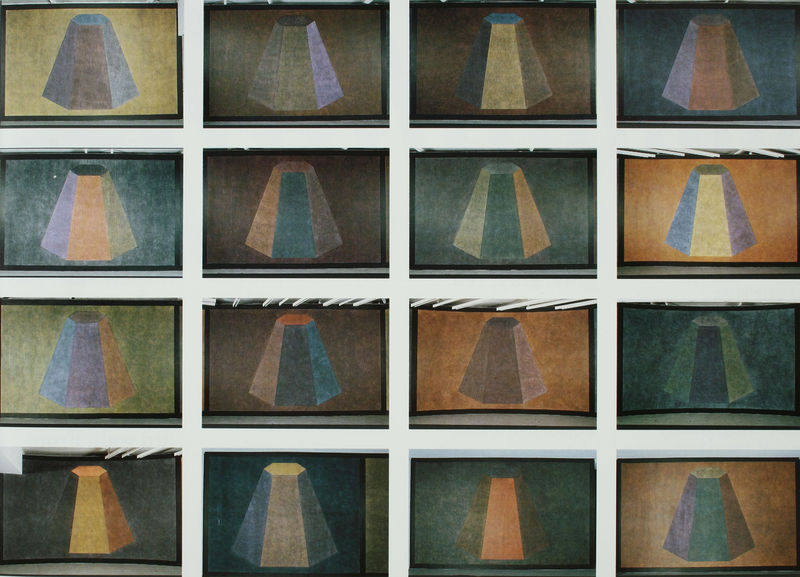
Titel: Installation ARC, Musée d'Art Moderne de da Ville de Paris - Symmetrical flat-topped pyramids
Künstler: Sol Lewitt
Schlagwörter: blau, dunkel, schatten, weiß, gelb, grün, braun, bunt, grau, hell, hintergrund, kleid, kleider, lampe, lampen, licht, orange, schwarz, zeichnung, rot, schirm, beige, rock, zylinder, rahmen, bild, rosa, farbig, lampenschirm, lampenschirme, röcke, studie, abstrakt, farben, fläche, modern, farbe, formen, lila, violett, streifen, langweilig, rechtecke, blind, motiv, kegel, linie, form, violet, schirme, kunst, lachs, quadrate, weß, pyramide, hängung, stumpf, geometrie, viereck, vierecke, wiederholung, erdtöne, raster, grundfarben, lücken, lücke, räumlich, versionen, sechzehn, variation, gebrochene farben, kegelstümpfe, repetetiv, sechszehn